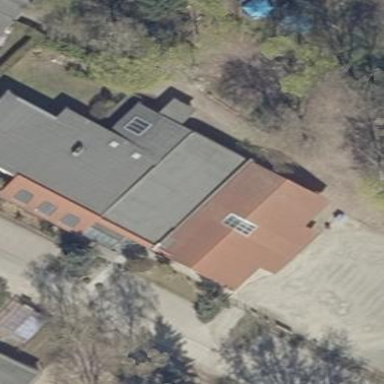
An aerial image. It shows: Sports centre building.